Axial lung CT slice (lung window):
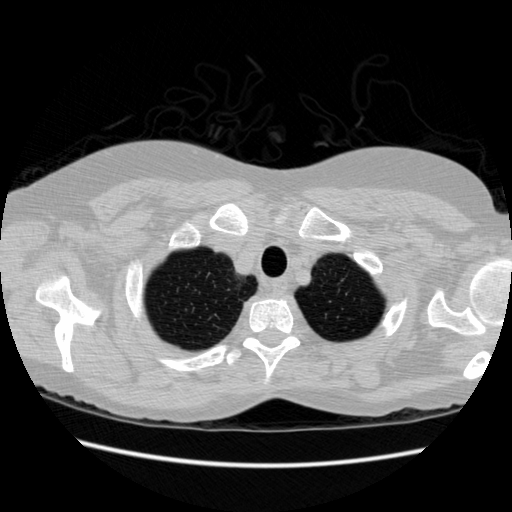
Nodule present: no